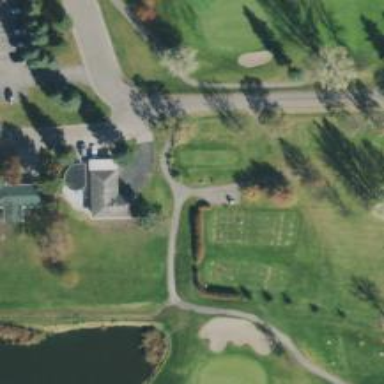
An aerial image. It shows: Path for both roads and golfers.